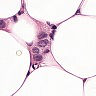
Metastatic tissue present: yes